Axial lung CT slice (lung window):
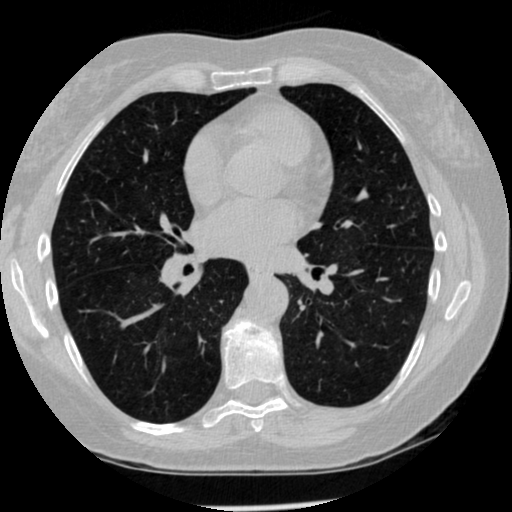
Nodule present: no